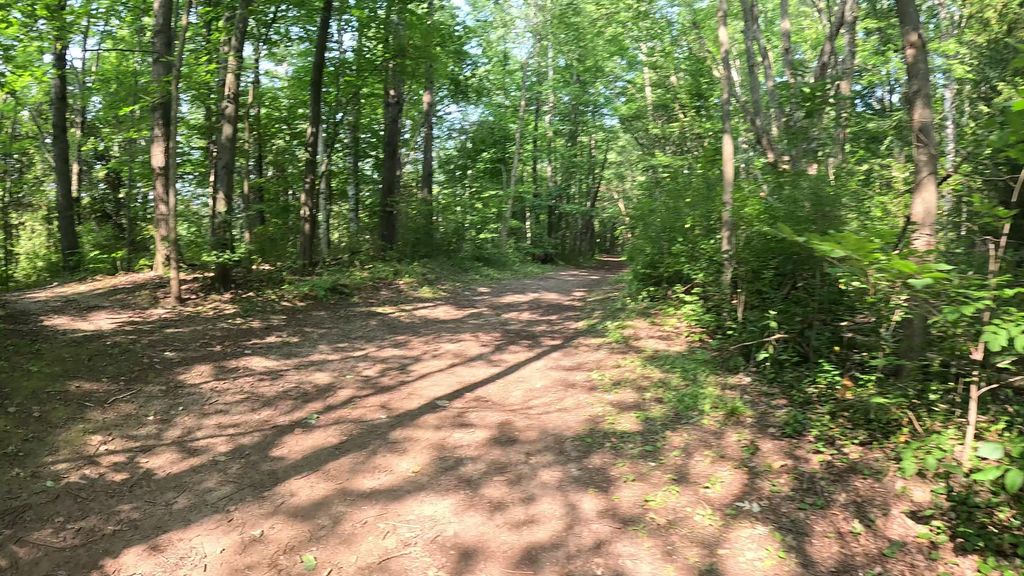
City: ottawa-gatineau